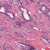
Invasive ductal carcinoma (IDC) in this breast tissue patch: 1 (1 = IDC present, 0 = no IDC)